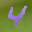
Label: 4